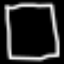
Label: square